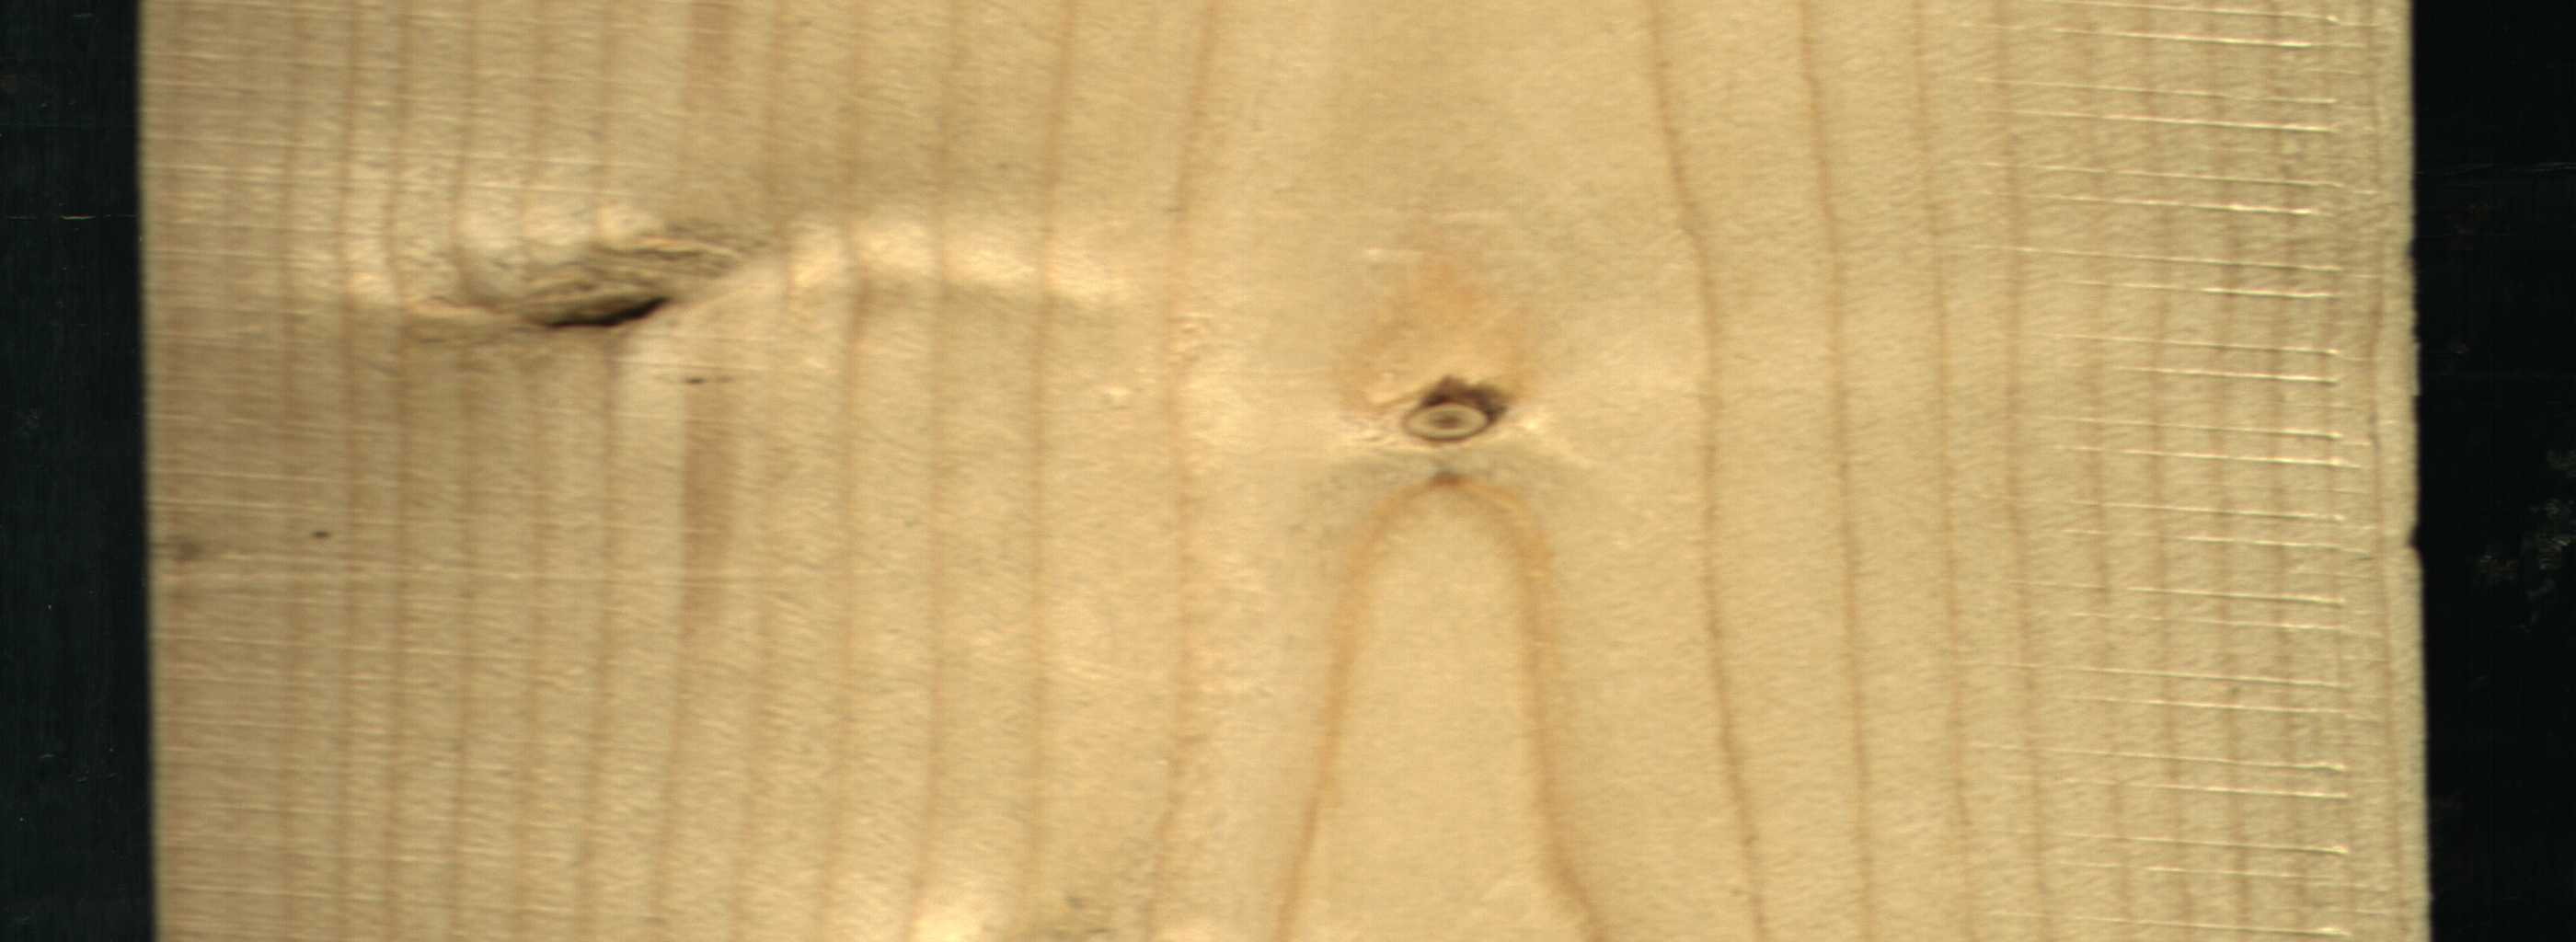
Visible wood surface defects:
Dead_Knot
Live_Knot